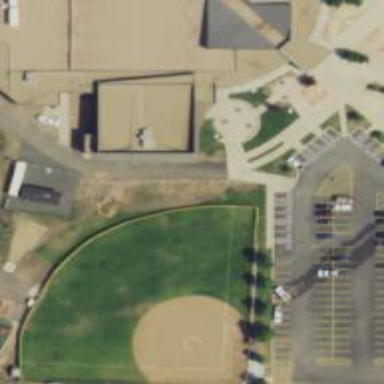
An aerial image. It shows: Baseball pitch for leisure land.